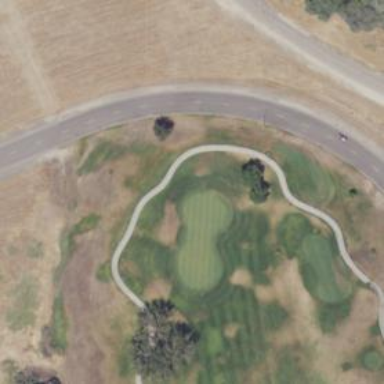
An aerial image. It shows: Path designated for golf carts.